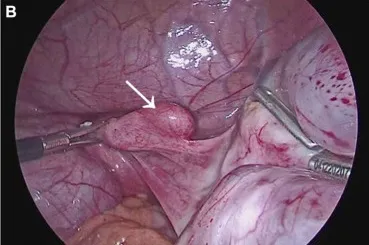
Images during laparoscopy. (B) Displays the blind end of the right fallopian tube.
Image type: medical_photograph (other_medical_photograph)